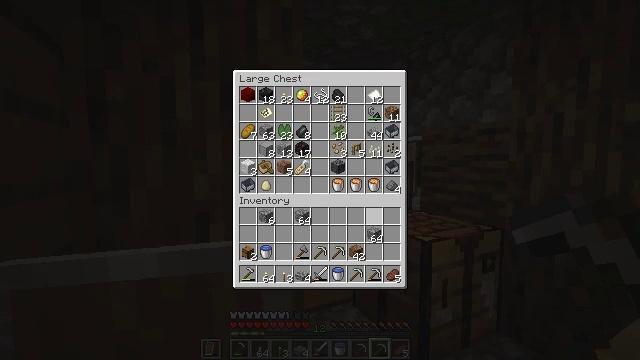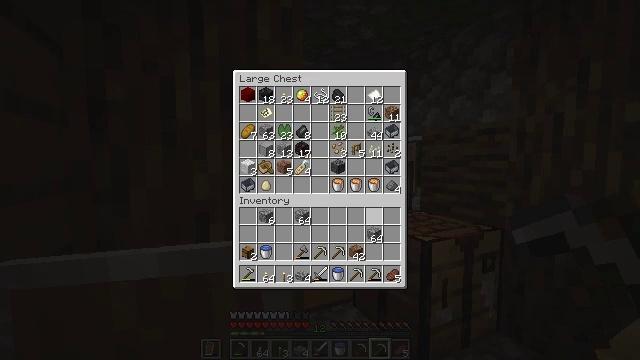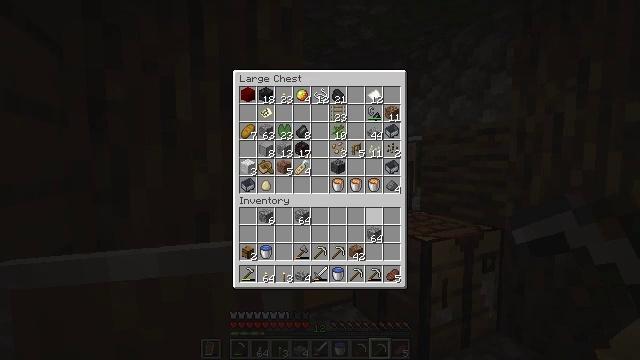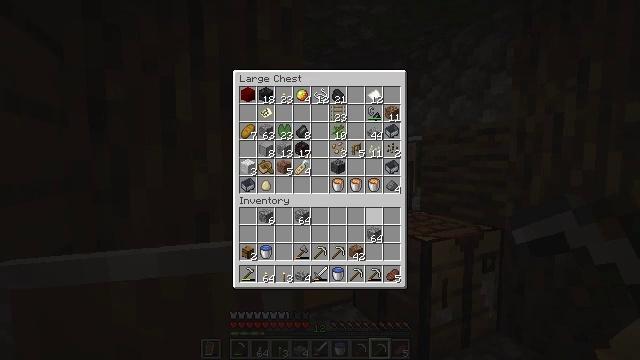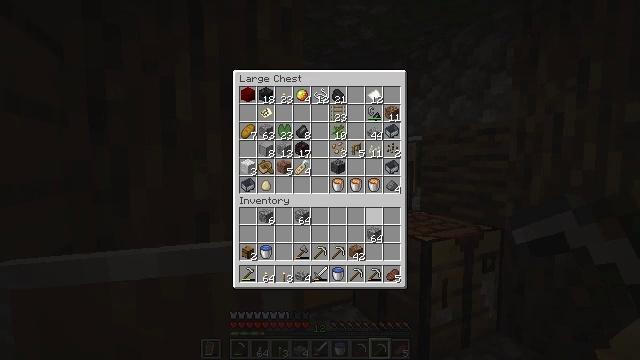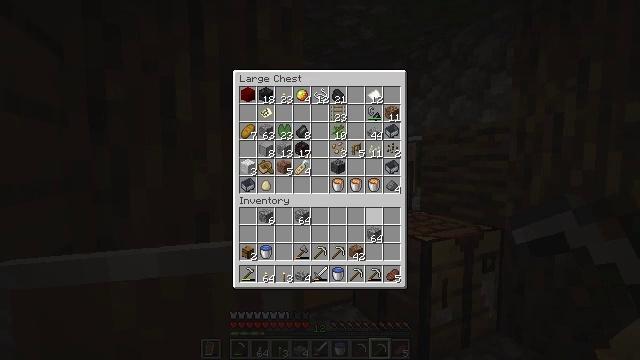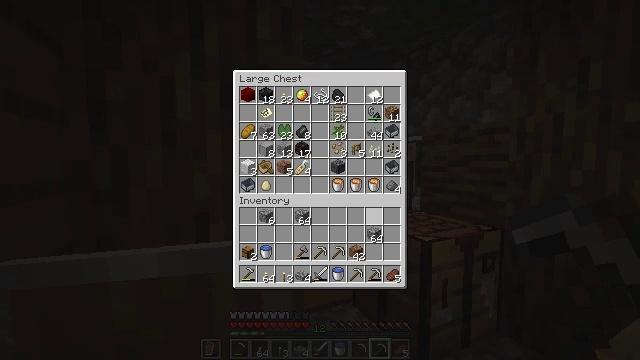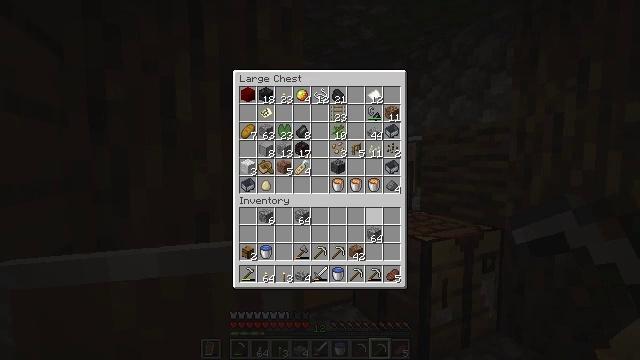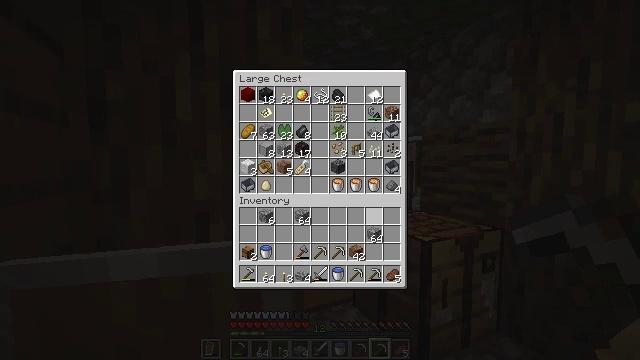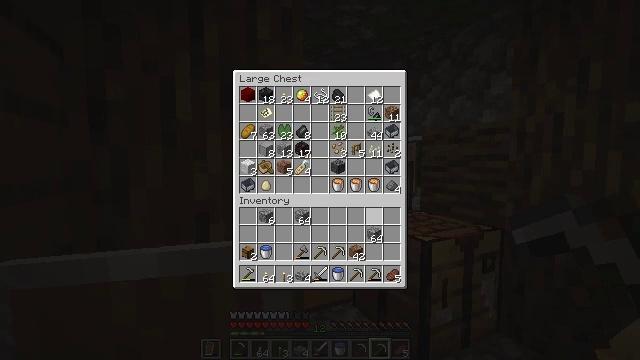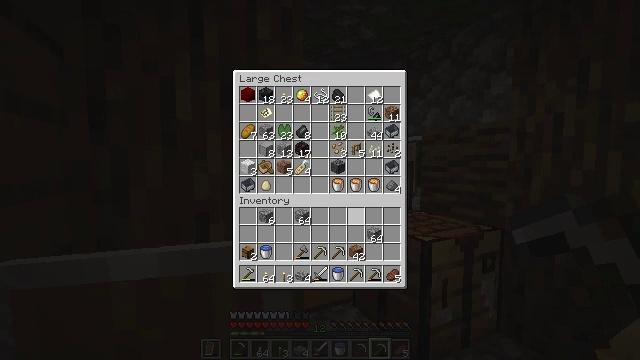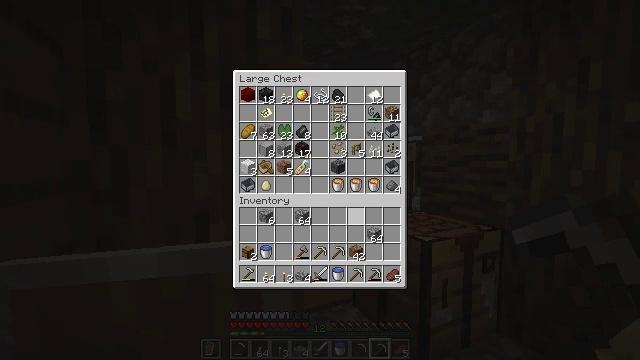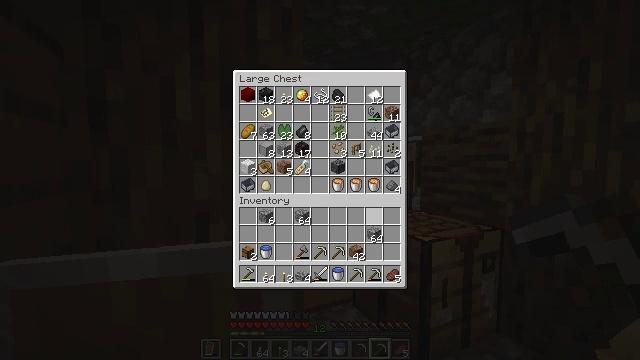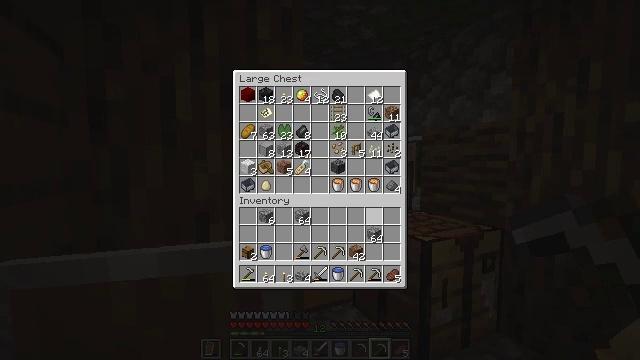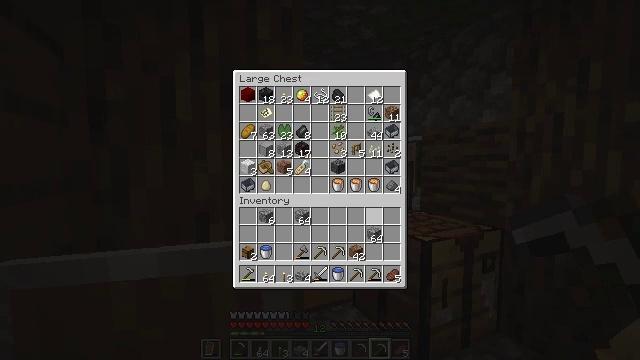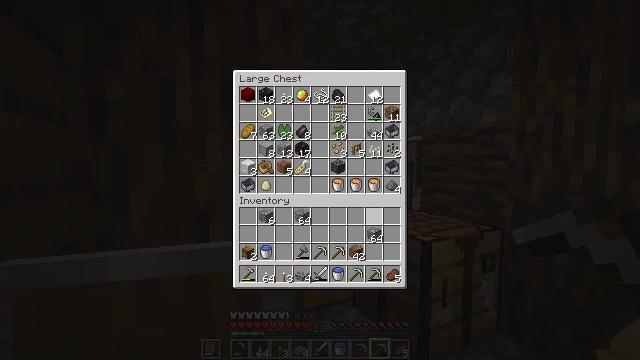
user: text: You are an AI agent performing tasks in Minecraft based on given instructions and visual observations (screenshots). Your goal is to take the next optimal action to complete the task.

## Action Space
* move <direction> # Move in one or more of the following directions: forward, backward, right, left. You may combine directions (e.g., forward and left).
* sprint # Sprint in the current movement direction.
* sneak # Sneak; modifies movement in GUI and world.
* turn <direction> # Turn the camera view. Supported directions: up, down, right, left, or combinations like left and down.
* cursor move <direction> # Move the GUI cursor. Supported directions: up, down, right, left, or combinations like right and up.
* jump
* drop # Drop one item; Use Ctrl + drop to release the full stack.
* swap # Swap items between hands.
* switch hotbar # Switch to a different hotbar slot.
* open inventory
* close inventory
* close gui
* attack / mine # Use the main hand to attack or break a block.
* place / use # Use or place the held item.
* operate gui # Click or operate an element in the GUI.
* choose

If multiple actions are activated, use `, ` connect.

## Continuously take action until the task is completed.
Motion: motion action
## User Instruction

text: Break the potato plant to gather potatoes.
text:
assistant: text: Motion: no_op
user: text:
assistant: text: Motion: no_op
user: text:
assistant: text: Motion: no_op
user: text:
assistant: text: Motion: no_op
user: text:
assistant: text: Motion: no_op
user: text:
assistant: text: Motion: no_op
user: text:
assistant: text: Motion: no_op
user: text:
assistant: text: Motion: no_op
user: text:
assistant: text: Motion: no_op
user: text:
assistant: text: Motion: no_op
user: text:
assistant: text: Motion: no_op
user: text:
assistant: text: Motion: turn right
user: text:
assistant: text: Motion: no_op
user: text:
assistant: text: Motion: no_op
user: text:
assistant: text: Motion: no_op
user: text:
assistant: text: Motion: no_op
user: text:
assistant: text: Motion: no_op
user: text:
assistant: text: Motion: no_op
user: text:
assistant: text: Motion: no_op
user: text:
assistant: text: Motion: no_op
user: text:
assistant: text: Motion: no_op
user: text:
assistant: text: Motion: no_op
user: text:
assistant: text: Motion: no_op
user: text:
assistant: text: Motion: no_op
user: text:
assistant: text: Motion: no_op
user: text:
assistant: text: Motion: no_op
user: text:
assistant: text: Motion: no_op
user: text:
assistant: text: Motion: no_op
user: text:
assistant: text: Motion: no_op
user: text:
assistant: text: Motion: no_op